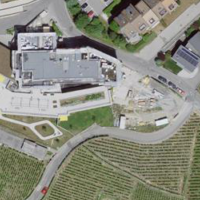
EUNIS habitat code: 54
Species observed at this site:
Sedum album